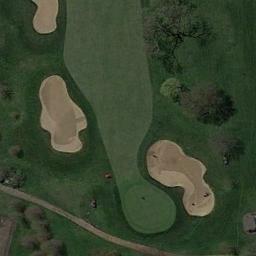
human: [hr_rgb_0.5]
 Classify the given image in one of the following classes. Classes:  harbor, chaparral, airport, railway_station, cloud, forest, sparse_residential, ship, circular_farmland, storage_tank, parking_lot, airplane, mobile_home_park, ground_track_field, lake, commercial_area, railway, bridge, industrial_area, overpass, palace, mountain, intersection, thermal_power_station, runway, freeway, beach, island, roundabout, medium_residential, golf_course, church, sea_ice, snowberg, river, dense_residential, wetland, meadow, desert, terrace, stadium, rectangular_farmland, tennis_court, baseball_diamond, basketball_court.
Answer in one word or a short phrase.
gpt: golf_course